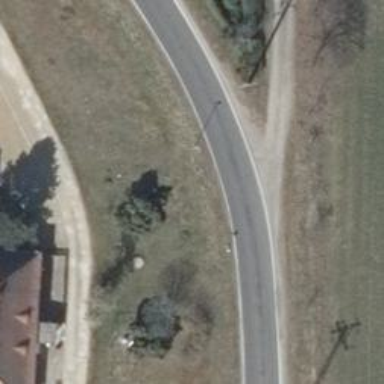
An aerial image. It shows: Secondary road with asphalt surface.